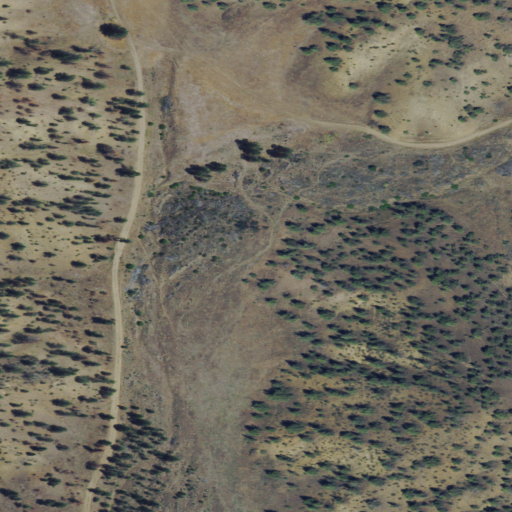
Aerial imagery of valley in Oregon named Griffin Canyon containing grassland and shrub